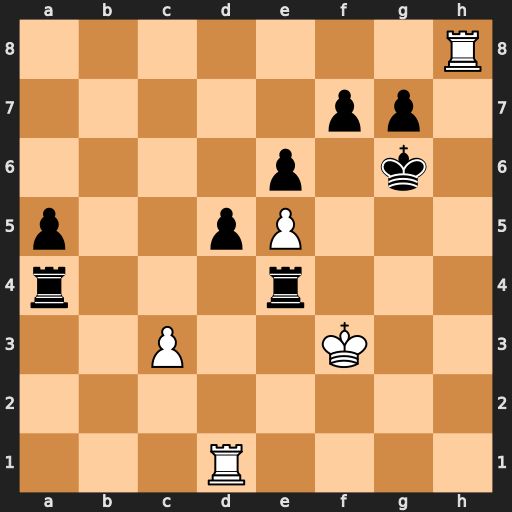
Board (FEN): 7R/5pp1/4p1k1/p2pP3/r3r3/2P2K2/8/3R4
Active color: w
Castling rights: -
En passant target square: -
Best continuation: Rg1+ Rg4 Rxg4+ Rxg4 Kxg4